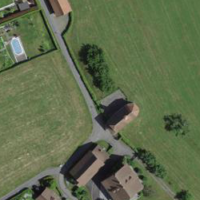
EUNIS habitat code: 52
Species observed at this site:
Ajuga reptans